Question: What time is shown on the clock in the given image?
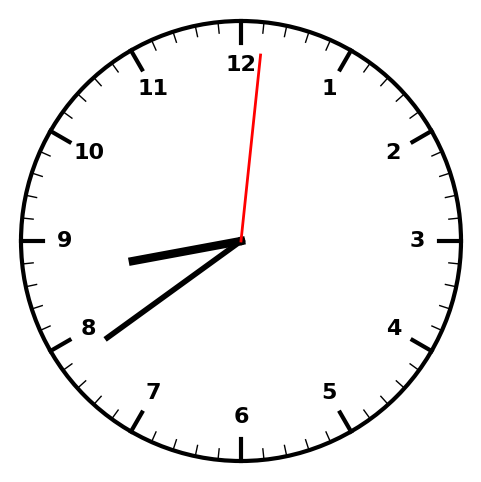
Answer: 08:39:01